Field crop: tomato
Growth stage: 1
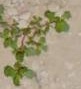
Species: portulaca